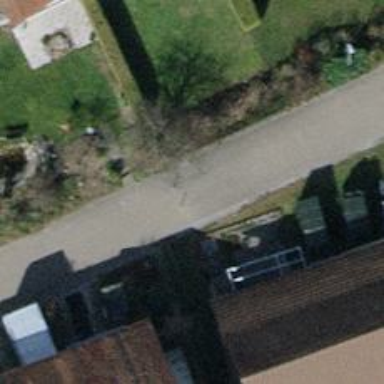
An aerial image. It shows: Bollard.